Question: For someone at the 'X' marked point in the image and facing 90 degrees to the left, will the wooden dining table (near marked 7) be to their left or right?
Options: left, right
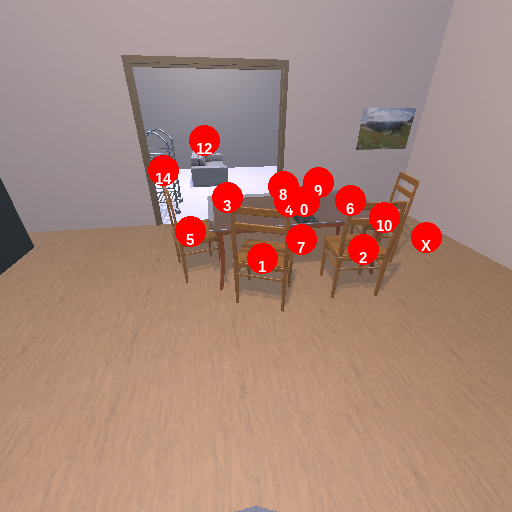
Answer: left